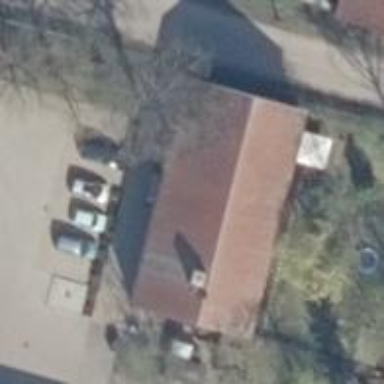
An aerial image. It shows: Gabled roof house.